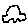
Label: car